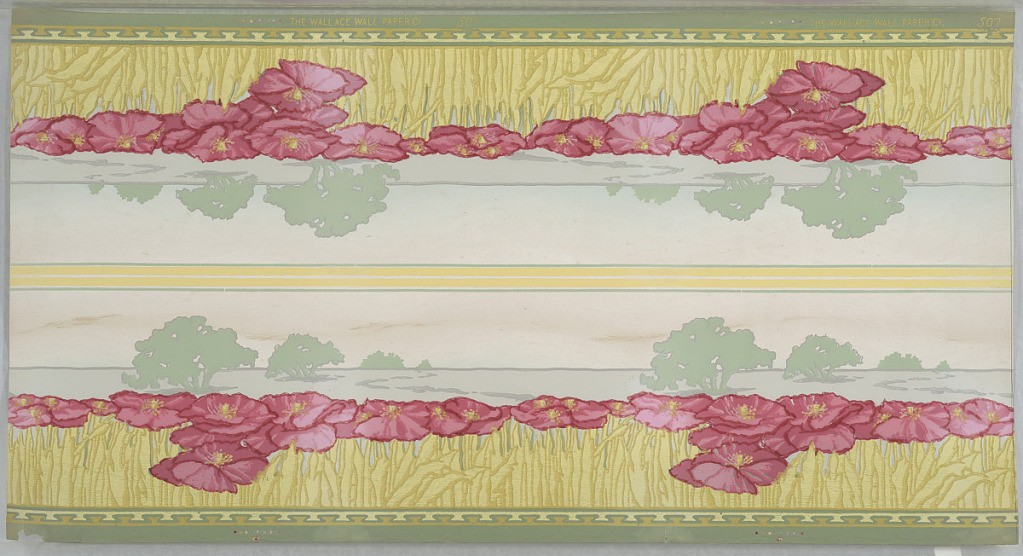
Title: Frieze
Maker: Wallace Wall-Paper Co., Cortland, New York
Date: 1905–1915
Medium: Machine-printed paper
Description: Stylized distant landscape in background, silhouette-like, with band of bright red poppies in middle ground, grass and beaded molding in foreground. Printed in greens, yellows, and pinks.